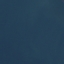
Land use / land cover: SeaLake